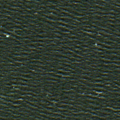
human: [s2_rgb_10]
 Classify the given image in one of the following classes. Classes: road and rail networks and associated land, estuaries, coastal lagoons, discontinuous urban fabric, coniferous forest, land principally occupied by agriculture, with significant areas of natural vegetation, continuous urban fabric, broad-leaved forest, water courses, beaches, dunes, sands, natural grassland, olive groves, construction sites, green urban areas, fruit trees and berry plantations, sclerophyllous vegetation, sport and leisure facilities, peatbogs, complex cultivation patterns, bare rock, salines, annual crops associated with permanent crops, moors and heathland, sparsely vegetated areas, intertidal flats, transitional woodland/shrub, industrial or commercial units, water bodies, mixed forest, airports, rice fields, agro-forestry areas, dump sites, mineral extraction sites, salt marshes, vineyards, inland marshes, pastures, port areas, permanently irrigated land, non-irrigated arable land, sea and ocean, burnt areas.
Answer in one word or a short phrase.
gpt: sea and ocean